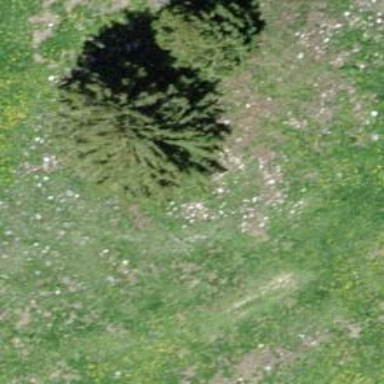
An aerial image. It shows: Needle-leaved tree in natural setting.